Question: I set myself to understand better what was going on under the hood with F# sequences. A task I needed to optimized involved converting strings into a sequence of Unicode codepoints and I was wondering if I could replace the mutable loop we were using into an immutable one without sacrificing too much performance.
One of the challenges is that the returned sequence does not have the same length as the input sequence, because of surrogate pairs that together return one integer. This was the original code looking like:
'''
let stocp0(value: string) : seq<int> =
let pos = ref 0
seq {
while !position < value.Length do
let c = System.Char.ConvertToUtf32(value, !pos)
pos := !position + if c >= 0x10000 then 2 else 1
yield c
}
'''
### Attempt 1: for-do
I figured that the easiest thing to do was to turn it into a for-do loop (not a for-in-do loop, they have too much extra overhead):
'''
let inline stocp1(value: string) =
seq {
for i = 0 to value.Length - 1 do
if(not <| Char.IsLowSurrogate(value.[i]))
then yield Char.ConvertToUtf32(value, i)
}
'''
This performed 3.2 times slower than the mutable counterpart above. A higher factor than I had imagined.
### Attempt 2: Seq.mapi
Since a string is already a sequence (ok, there's an 'IEnumerable<char>' wrapper) I thought to utilize that with existing sequence functions from the 'Seq' module, hoping that would perhaps bring better performance:
'''
let inline stocp2(value: string) =
value
|> Seq.mapi (fun i c ->
if(Char.IsLowSurrogate(c)) then 0
else Char.ConvertToUtf32(value, i))
|> Seq.filter ((<>) 0)
'''
It performed 3.5 times slower.
Strangely, if I replace 'value' with 'value.AsEnumerable()', it performs significantly faster than 'stocp1': factor 3.0.
After several more tests it became clear to me that each '|>' creates a new 'IEnumerable<T>' layer, with all the chaining operations involved (this can also be observed in the FSharp source code of 'Seq'). But the size of the overhead surprised me. Since none of the above had even remotely equal performance of the original, I decided to try to prevent the extra sequence overhead to kick in and create a 'Seq.mapiAndFilter' function to do both actions at once.
### Attempt 3: Seq.mapiAndFilter
Since it is such a delicate loop and I only need to filter on the current character and return based on the current position, perhaps I could remove the extra step involved with 'Seq.mapi', which seems expensive.
To do that, I needed to mimic the behavior of the existing 'Seq.xxx' functions and my first attempt was to do that with a while-yield loop. This would be closest to the original mutable approach but adds one layer of 'IEnumerable<T>' overhead.
I wrote the following function, which takes a function that returns a boolean and if true, it applies the second function on the position of the current element.
'''
let inline mapiAndFilter f g (e: seq<_>) : seq<_> =
let position = ref -1
let e = e.GetEnumerator()
seq {
while e.MoveNext() do
position := !position + 1
if f e.Current then yield g !position
}
// and the application of it:
let inline stocp3(value: string) =
value.AsEnumerable()
|> mapiAndFilter (not << Char.IsLowSurrogate) (fun i -> Char.ConvertToUtf32 (value, i))
'''
The result was better than previous attempts, it clocked in at 1.5 times the performance of the mutable solution. Still disappointingly slow, though, it seemed to imply that the added overhead with the enumerators is about 50% in tight loops.
### Attempt 4: improved Seq.mapiAndFilter
To find out what was going on under the hood, I then decided to write the enumerable type explicitly, which should give me the opportunity to find out whether any boilerplate checks added in the FSharp libraries had something to do with the low performance characteristics.
Without the safe-guards FSharp 'Seq' functions use internally (to raise an error on illegal usage of Current etc), I came up with this:
'''
let mapiAndFilter f g (e : seq<'a>) : seq<'b> =
let i = ref -1
let e = e.GetEnumerator()
let inline getEnum() = {
new IEnumerator<'b> with
member x.Current = g !i
interface System.Collections.IEnumerator with
member x.Current = box <| g !i
member x.MoveNext() =
let rec next() =
i := !i + 1
e.MoveNext() && (f e.Current || next())
next()
member x.Reset() = noReset()
interface System.IDisposable with
member x.Dispose() = e.Dispose()
}
{
new System.Collections.Generic.IEnumerable<'b> with
member x.GetEnumerator() = getEnum()
interface System.Collections.IEnumerable with
member x.GetEnumerator() = getEnum() :> System.Collections.IEnumerator
}
// apply the same way as before:
let inline stocp4(value: string) =
value.AsEnumerable()
|> mapiAndFilter (not << Char.IsLowSurrogate) (fun i -> Char.ConvertToUtf32 (value, i))
'''
This became our current winner! It appeared to clock in at only 1.1 times slower than the original mutable function. Of course, it uses mutable state, but so do all the 'Seq.xxx' functions internally anyway.
### Performance comparison overview
General note on all attempts above: I have also tested with 'ToCharArray()', which improves performance on small-to-medium input, but becomes detrimental on large input strings, esp. when not all items need to be enumerated. Many other approaches I left out, because their performance was so much worse ('Seq.choose' over 'Seq.filter' is slower, 'Seq.collect', very slow etc).
I used the following for performance comparison (apparently, 'Seq.length' is the fastest way to force-iterate, 'Seq.last' and 'Seq.iter' are much slower):
'''
let input = "abcdefghi"
let run f = for i in 1 .. <PHONE> do f input |> Seq.length |> ignore;;
run stocp1
// etc
'''
Results:
'''
Function CPU Factor
stocp0 0.296 1.0
stocp1 0.951 3.2
stocp2 1.029 3.5
stocp2' 0.873 3.0
stocp3 0.436 1.5
stocp4 0.327 1.1
stocp5 0.405 1.3 (latkin's answer, adj. with Array.toSeq)
'''
'stocp'' is the version that uses 'AsEnumerable()' on the string prior to passing it to the 'Seq.xxx' functions. All other functions already use this.
I also tested with longer and with very large (50MB) strings, which is our typical use-case, and while the timings are less steady on subsequent runs, the effective factors are about the same as above.
I added latkin's answer as 'stocp5', but had to adjust by adding a 'Array.toSeq' to it. Without it, it clocks in at '0.234', which is faster than the original while-loop. Unfortunately, I require a sequence (we must use lazy loading and cannot hold whole strings in memory).
### (Update) Performance comparison incl element access
The above comparison only tests iteration, which helps find the issues caused by the stacked iterators. However, the timings are a little different if you add element access to the equation. I enforced it by an added 'Seq.map id':
'''
let runmap f = for i in 1 .. <PHONE> do f input |> Seq.map id |> Seq.length |> ignore;;
'''
Results:
'''
Function CPU Factor
stocp0 0.795 1.0
stocp1 1.528 1.9
stocp2 1.731 2.2
stocp2' 1.812 2.3
stocp3 0.936 1.2
stocp4 0.842 1.1
stocp5 0.873 1.1 (credit: latkin, see his answer and notes above)
'''
### (Update) Performance comparison incl limited element access
Since our typical use-cases do not require full iteration, I've added a test that just iterates until the 2nd surrogate pair at position 6, with larger sized input (<PHONE> characters).
'''
let runmapnth f = for i in 1 .. <PHONE> do f input |> Seq.map id |> Seq.nth 6 |> ignore;;
'''
Results:
'''
Function CPU Factor
stocp0 0.624 1.0
stocp1 1.029 1.6
stocp2 1.263 2.0
stocp2' 1.107 1.8
stocp3 0.717 1.1
stocp4 0.624 1.0
stocp5 --- --- OOM
'''
The 'OutOfMemoryException' with latkin's answer surprised me a bit, it means that the created arrays were not cleaned up when used in a tight loop as above. My machine allocated 8GB a few times in a few seconds, and drops (GC'ed?) in-between, but in the end still fails. Strange:

The other performance characteristics are as can be expected based on earlier observations.
### Conclusion, questions
With the last exercise above, I found out something I hadn't expected: the F# compiler only calls the non-generic 'IEnumerator.Current' and never calls the 'IEnumerator<T>.Current'. This may explain in part why the performance degradation with chained sequence filters is so noticeable when the object you are performing it on is a value type: the boxing places it on the heap and back again, which is terrible.
- - How come that the for-loop is so slow, what happens internally here? Isn't it supposed to turn into a tail-call, which is then compiled into a fast loop internally?- Is there a more natural or other way of writing a filter like I did (mapi, then filter) that does not have the drawbacks of the detrimental performance I described?- Why is there such a big difference between piping the string directly (slow) and 'string.AsEnumerable()' (fast)?
I have many more questions, but the SO-format generally wants you to ask a simple single question only, which I clearly didn't. Sorry to have been so elaborate, I hope I doesn't put too many people off to come with some insightful observations.
as pointed out in the comments, the boxing seems to only appear when run from FSharp Interactive (FSI). If you take 'stocp4' and change the calling code by adding a redundant 'Seq.filter ((<>) 0)' (or something similar), it will instead call the unboxed accessor. Why? No idea.
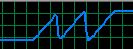
Answer: Ok I'll take a shot. All code and benchmark results can be found <URL>.
Seqs are slow. Comprehensions are slow. They are a convenient abstraction that involves a lot of compiler-generated goop and allocations, and should generally just be avoided altogether if perf is important. All of the impls in question are handily beat by below simple non-lazy solution.
'''
// ~50% faster for given test case
// still ~20% faster even for length 1.5M string
let eager1 (value: string) =
let result = ResizeArray(value.Length)
for i in 0 .. value.Length - 1 do
if not (Char.IsLowSurrogate(value.[i]))
then result.Add(Char.ConvertToUtf32(value, i))
result.ToArray()
'''
Your generic code being invoked in the benchmark function.
Add a logging statement to both '.Current' impls, and pipe your output sequence to '|> Seq.iter (printfn "%d")', and you will see it's the generic one that's invoked.
Were you testing in FSI? For whatever reason, FSI's "print a few elements of this sequence to the console" code does wind up in the non-generic path, but that doesn't affect the executing code. Maybe that's what you were seeing?
Loops inside of 'seq { }' and other computation expressions are not regular loops. (in fact pretty much nothing "normal looking" inside of computation expressions is actually normal, which is kind of the point :)) As indicated in the computation expression <URL>, a 'for' loop ends up codgening as an iteration over another enumerable. 'while' loops are a bit simpler.
This more or less explains why your "attempt 1" is so much slower - the 'for' loop results in allocation and iteration of yet another seq inside of your seq.
Yes, this will create new seqs at each step. If the "real work" involved is very tiny like this example, then overhead starts to dominate.
Your subsequent optimizations each remove layers of abstraction, and so although I don't have precise explanations, it seems reasonable that they get a bit faster.
That's pretty wacky, I can repro the significant speedup that you see. Very strange given that the 'AsEnumerable' extension method does nothing but return its input directly!
The structure of the generated code in these case is very different. Maybe this is a pathological case in the optimizer somehow. Interesting find.
I found that results vary quite significantly when you enable/disable optimizations, and when you target x64 vs x86. Take that for what it's worth.
---
after changed benchmarks and requirements from OP
It is unnecessary to use 'Array.toSeq' here, and will predictably drag down performance of my suggested solution. 'Array.toSeq' and 'Seq.ofArray' are there more for safety (make sure resulting seq can't be converted back to array by consumer and mutated), than type conversion.
Better choices:
- 'seq<_>'- <URL>'#seq<'t>'
Given newly-revealed constraints:
- -
then it's clear a lazy approach is going to be more appropriate, at least in some cases.
Yet even with those requirements, in my testing with your new benchmarks, non-lazy solutions still perform very well in all cases except OOM or huge input with early bailout.
See my gist linked above for results. It includes alternative non-lazy implementations:
'''
let eager2 (value: string) =
let result = ResizeArray(value.Length)
for i in 0 .. value.Length - 1 do
if not (Char.IsLowSurrogate(value.[i]))
then result.Add(Char.ConvertToUtf32(value, i))
// cast result so that return type isn't array
(result.ToArray()) :> seq<_>
let eager3 (value: string) =
let result = ResizeArray(value.Length)
for i in 0 .. value.Length - 1 do
if not (Char.IsLowSurrogate(value.[i]))
then result.Add(Char.ConvertToUtf32(value, i))
// ToArray() causes another copy to be generated.
// Avoiding that is a win in large-input scenarios, but at a cost
// of otherwise slower processing
(result) :> seq<_>
'''
Here is a further optimization of the lazy approach, directly integrating all logic, avoiding use of the string enumerator, and avoiding recursion.
This guy actually seems to beat the non-lazy solutions in most cases!
'''
let lazy5 (value : string) =
let inline getEnum() =
let i = ref -1
{ new IEnumerator<int> with
member __.Current = Char.ConvertToUtf32(value, !i)
interface System.Collections.IEnumerator with
member __.Current = box (Char.ConvertToUtf32(value, !i))
member __.MoveNext() =
incr i
if !i >= value.Length then false else
if not (Char.IsLowSurrogate(value.[!i])) then true else
incr i
!i < value.Length
member __.Reset() = failwith "reset"
interface IDisposable with
member __.Dispose() = () }
{ new IEnumerable<int> with
member __.GetEnumerator() = getEnum()
interface IEnumerable with
member __.GetEnumerator() = getEnum() :> IEnumerator }
'''
The first while-based seq solution looks great and performs well given constraints. I've tried to give some context on why proposed alternatives might be slower, hopefully that's helpful. I managed to squeeze out a bit more perf by integrating everything into an explict 'IEnumerable' directly.
Depending on constraints and input, a non-lazy solution might be a good choice. I've suggested a few options here. As always, you will need to test in your real environment.